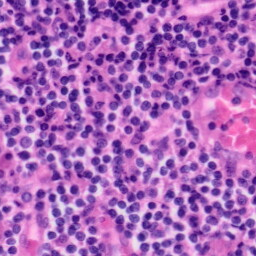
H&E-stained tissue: Tonsil